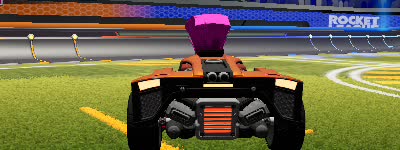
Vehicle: breakout